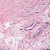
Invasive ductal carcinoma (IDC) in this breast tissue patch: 0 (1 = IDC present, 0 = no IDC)